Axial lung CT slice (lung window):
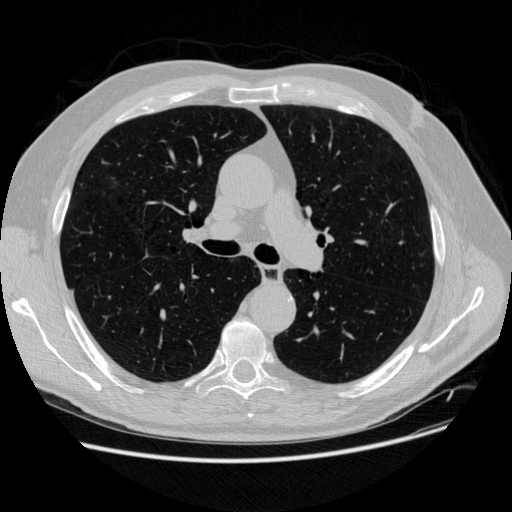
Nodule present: no